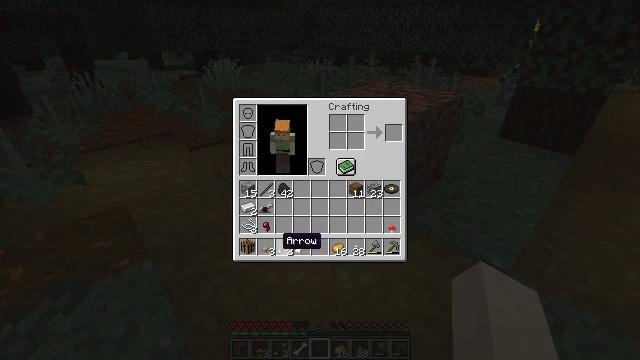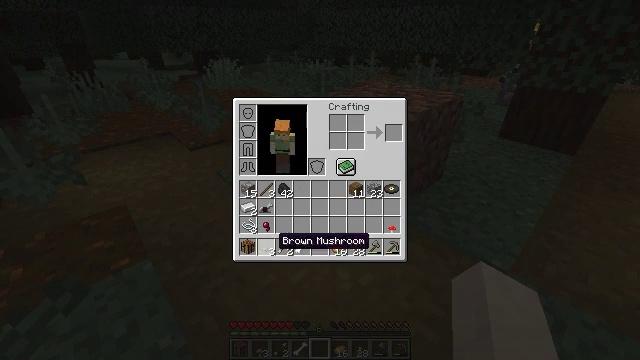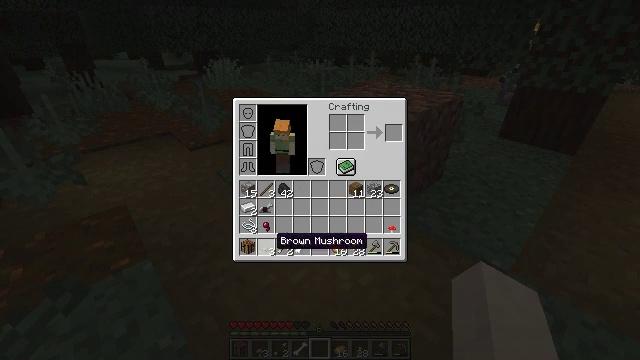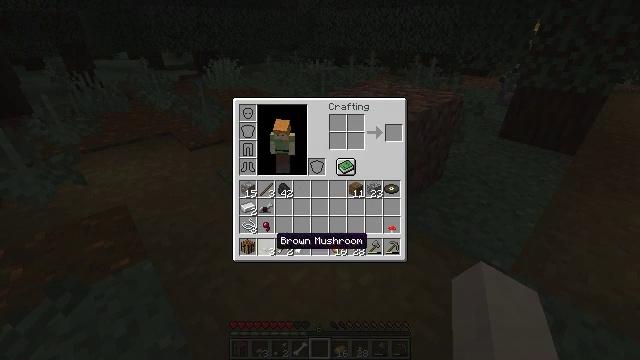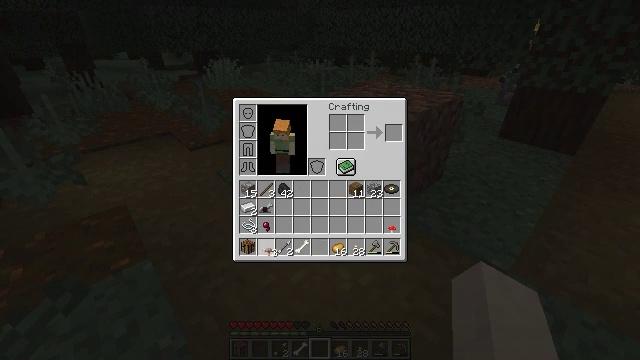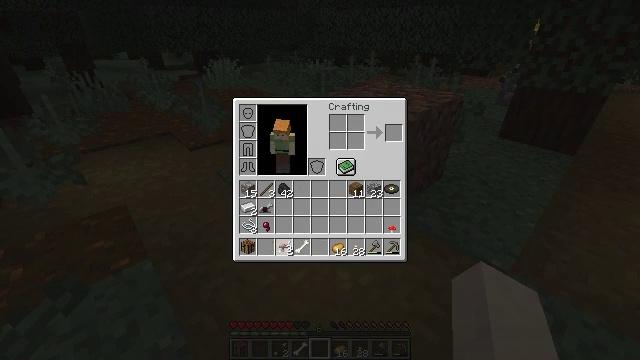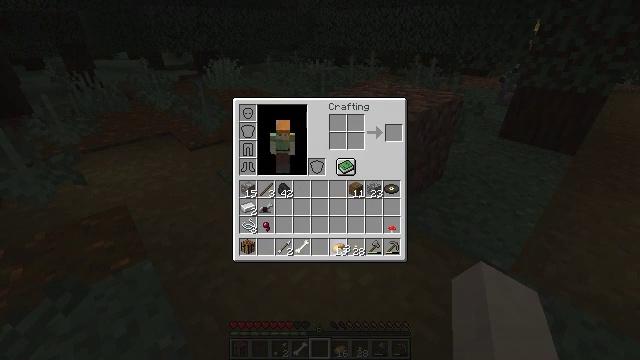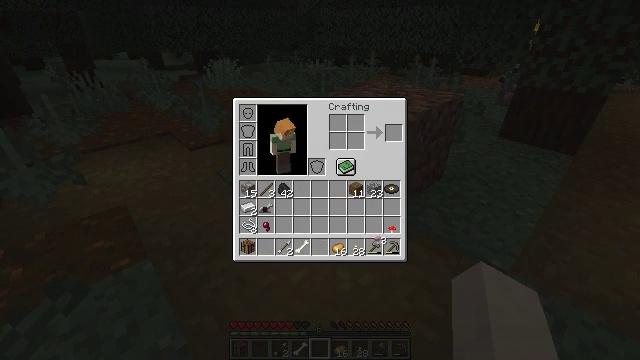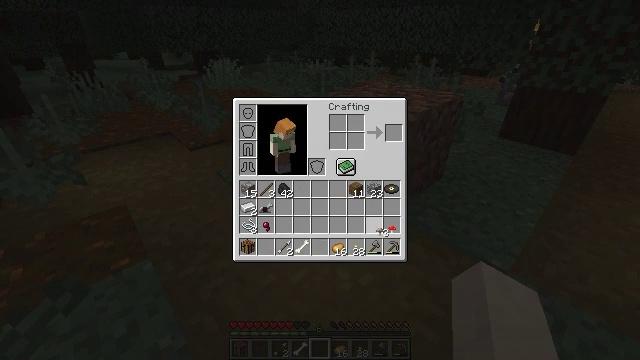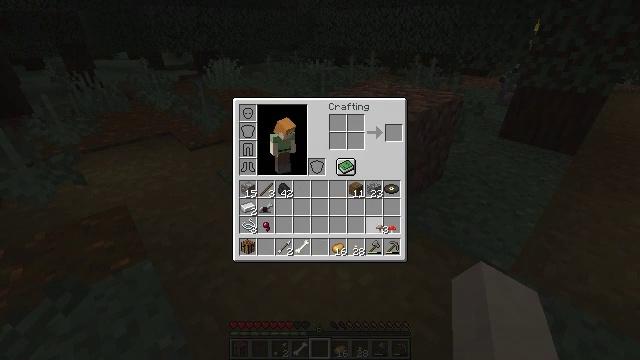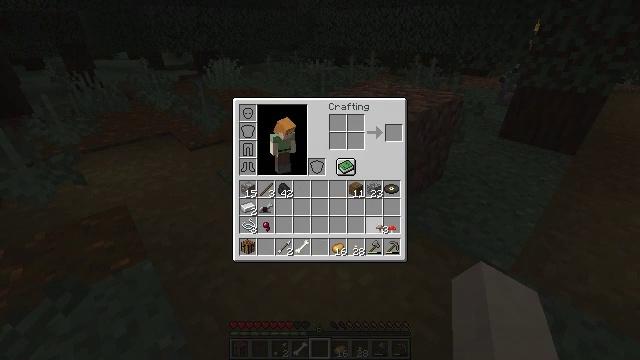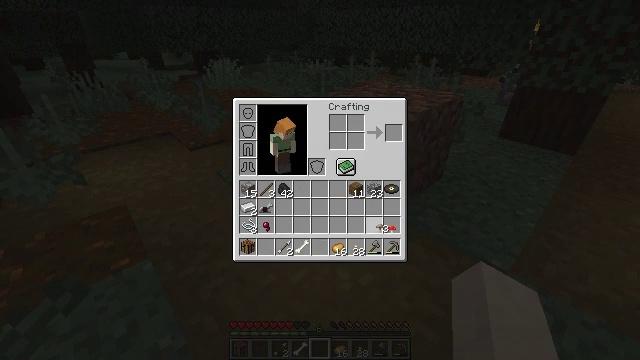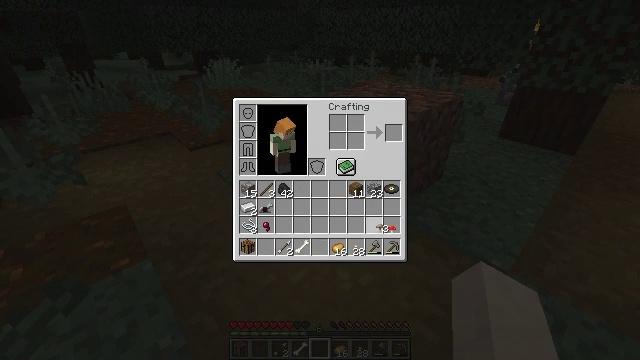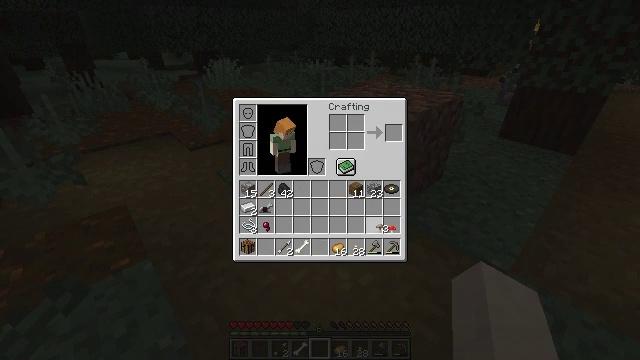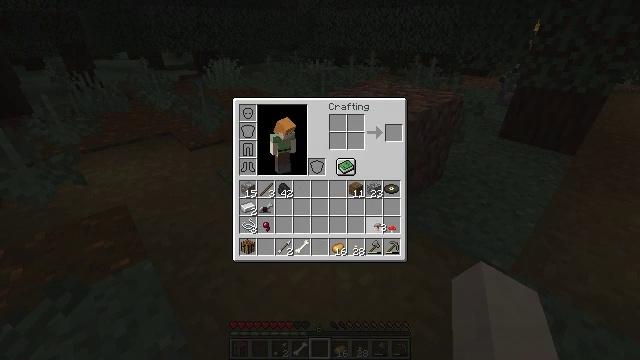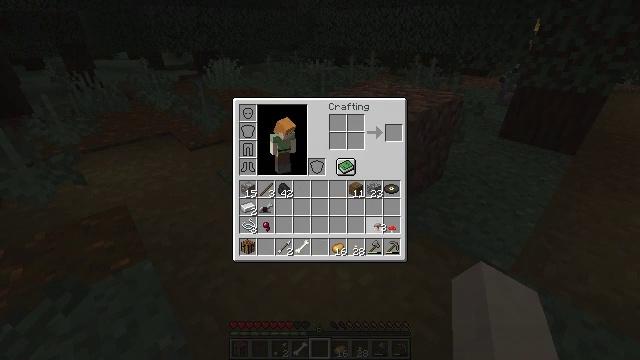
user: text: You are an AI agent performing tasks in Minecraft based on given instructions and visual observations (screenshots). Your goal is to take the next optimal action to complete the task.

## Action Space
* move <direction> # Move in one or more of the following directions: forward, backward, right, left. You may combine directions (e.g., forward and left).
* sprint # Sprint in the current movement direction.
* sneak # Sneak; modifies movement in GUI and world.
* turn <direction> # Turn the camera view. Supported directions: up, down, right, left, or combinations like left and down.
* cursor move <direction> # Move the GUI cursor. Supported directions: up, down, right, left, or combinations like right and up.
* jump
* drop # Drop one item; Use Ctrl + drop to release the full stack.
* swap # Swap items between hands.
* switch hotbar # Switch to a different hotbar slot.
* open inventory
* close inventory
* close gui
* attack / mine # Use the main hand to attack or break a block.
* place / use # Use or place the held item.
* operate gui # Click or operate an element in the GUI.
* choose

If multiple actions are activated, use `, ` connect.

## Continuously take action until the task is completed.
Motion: motion action
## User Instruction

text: Find and harvest the red mushroom from its spot.
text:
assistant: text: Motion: no_op
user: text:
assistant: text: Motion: no_op
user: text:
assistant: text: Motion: no_op
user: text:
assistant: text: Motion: operate gui
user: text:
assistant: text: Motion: cursor move right, operate gui
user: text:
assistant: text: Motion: cursor move right
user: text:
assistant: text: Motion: cursor move right and up
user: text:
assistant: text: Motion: cursor move up
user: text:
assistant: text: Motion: no_op
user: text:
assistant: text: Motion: no_op
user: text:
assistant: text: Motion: no_op
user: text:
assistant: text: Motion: no_op
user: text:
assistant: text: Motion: no_op
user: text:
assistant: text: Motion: operate gui
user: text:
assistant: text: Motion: operate gui
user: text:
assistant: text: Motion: no_op
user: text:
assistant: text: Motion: no_op
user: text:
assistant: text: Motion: no_op
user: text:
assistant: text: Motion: cursor move left
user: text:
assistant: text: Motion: cursor move left
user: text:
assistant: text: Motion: cursor move left
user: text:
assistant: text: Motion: no_op
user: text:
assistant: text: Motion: no_op
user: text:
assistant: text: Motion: no_op
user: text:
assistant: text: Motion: no_op
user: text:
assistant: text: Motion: no_op
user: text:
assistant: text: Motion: cursor move left
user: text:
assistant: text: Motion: no_op
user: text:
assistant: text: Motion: operate gui
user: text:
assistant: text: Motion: operate gui